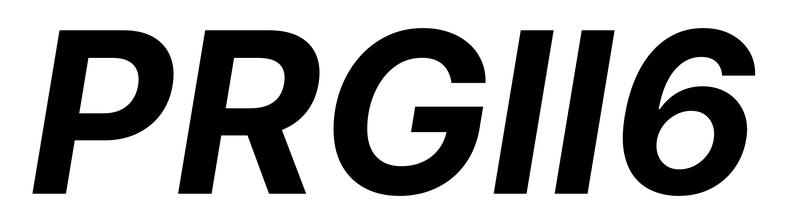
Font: Inter-Italic_Bold_Italic